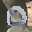
Label: 0